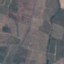
Land use / land cover: PermanentCrop